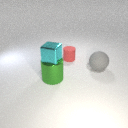
large green metal cylinder to the left of small red rubber cylinder